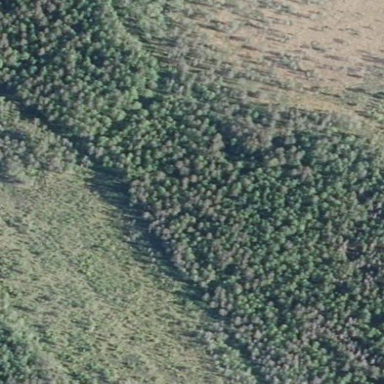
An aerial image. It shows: Needle-leaved woodland.